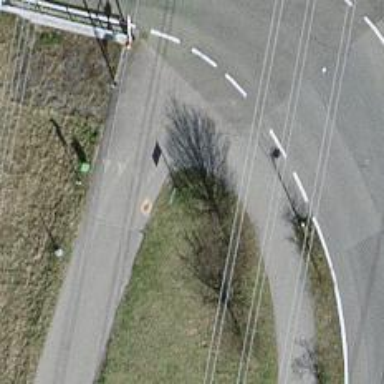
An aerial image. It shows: Guidepost providing information.